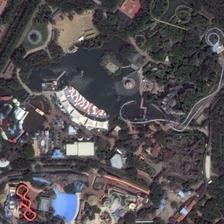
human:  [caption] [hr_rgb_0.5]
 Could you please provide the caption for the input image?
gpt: many green trees are planted in the park .

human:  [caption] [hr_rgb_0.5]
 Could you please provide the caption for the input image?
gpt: the park covers a large area .

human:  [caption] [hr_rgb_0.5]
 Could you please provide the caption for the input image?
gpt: the park covers a large area .

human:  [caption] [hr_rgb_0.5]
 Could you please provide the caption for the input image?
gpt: many green trees are planted in the park .

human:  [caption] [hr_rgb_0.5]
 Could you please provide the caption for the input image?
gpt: the park covers a large area .